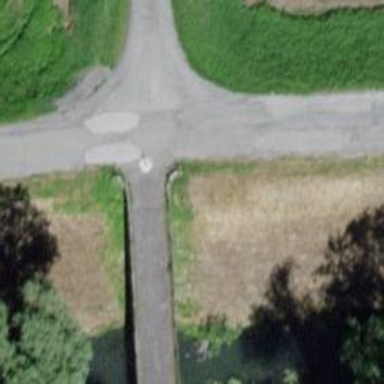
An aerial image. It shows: Bollard.